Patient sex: M
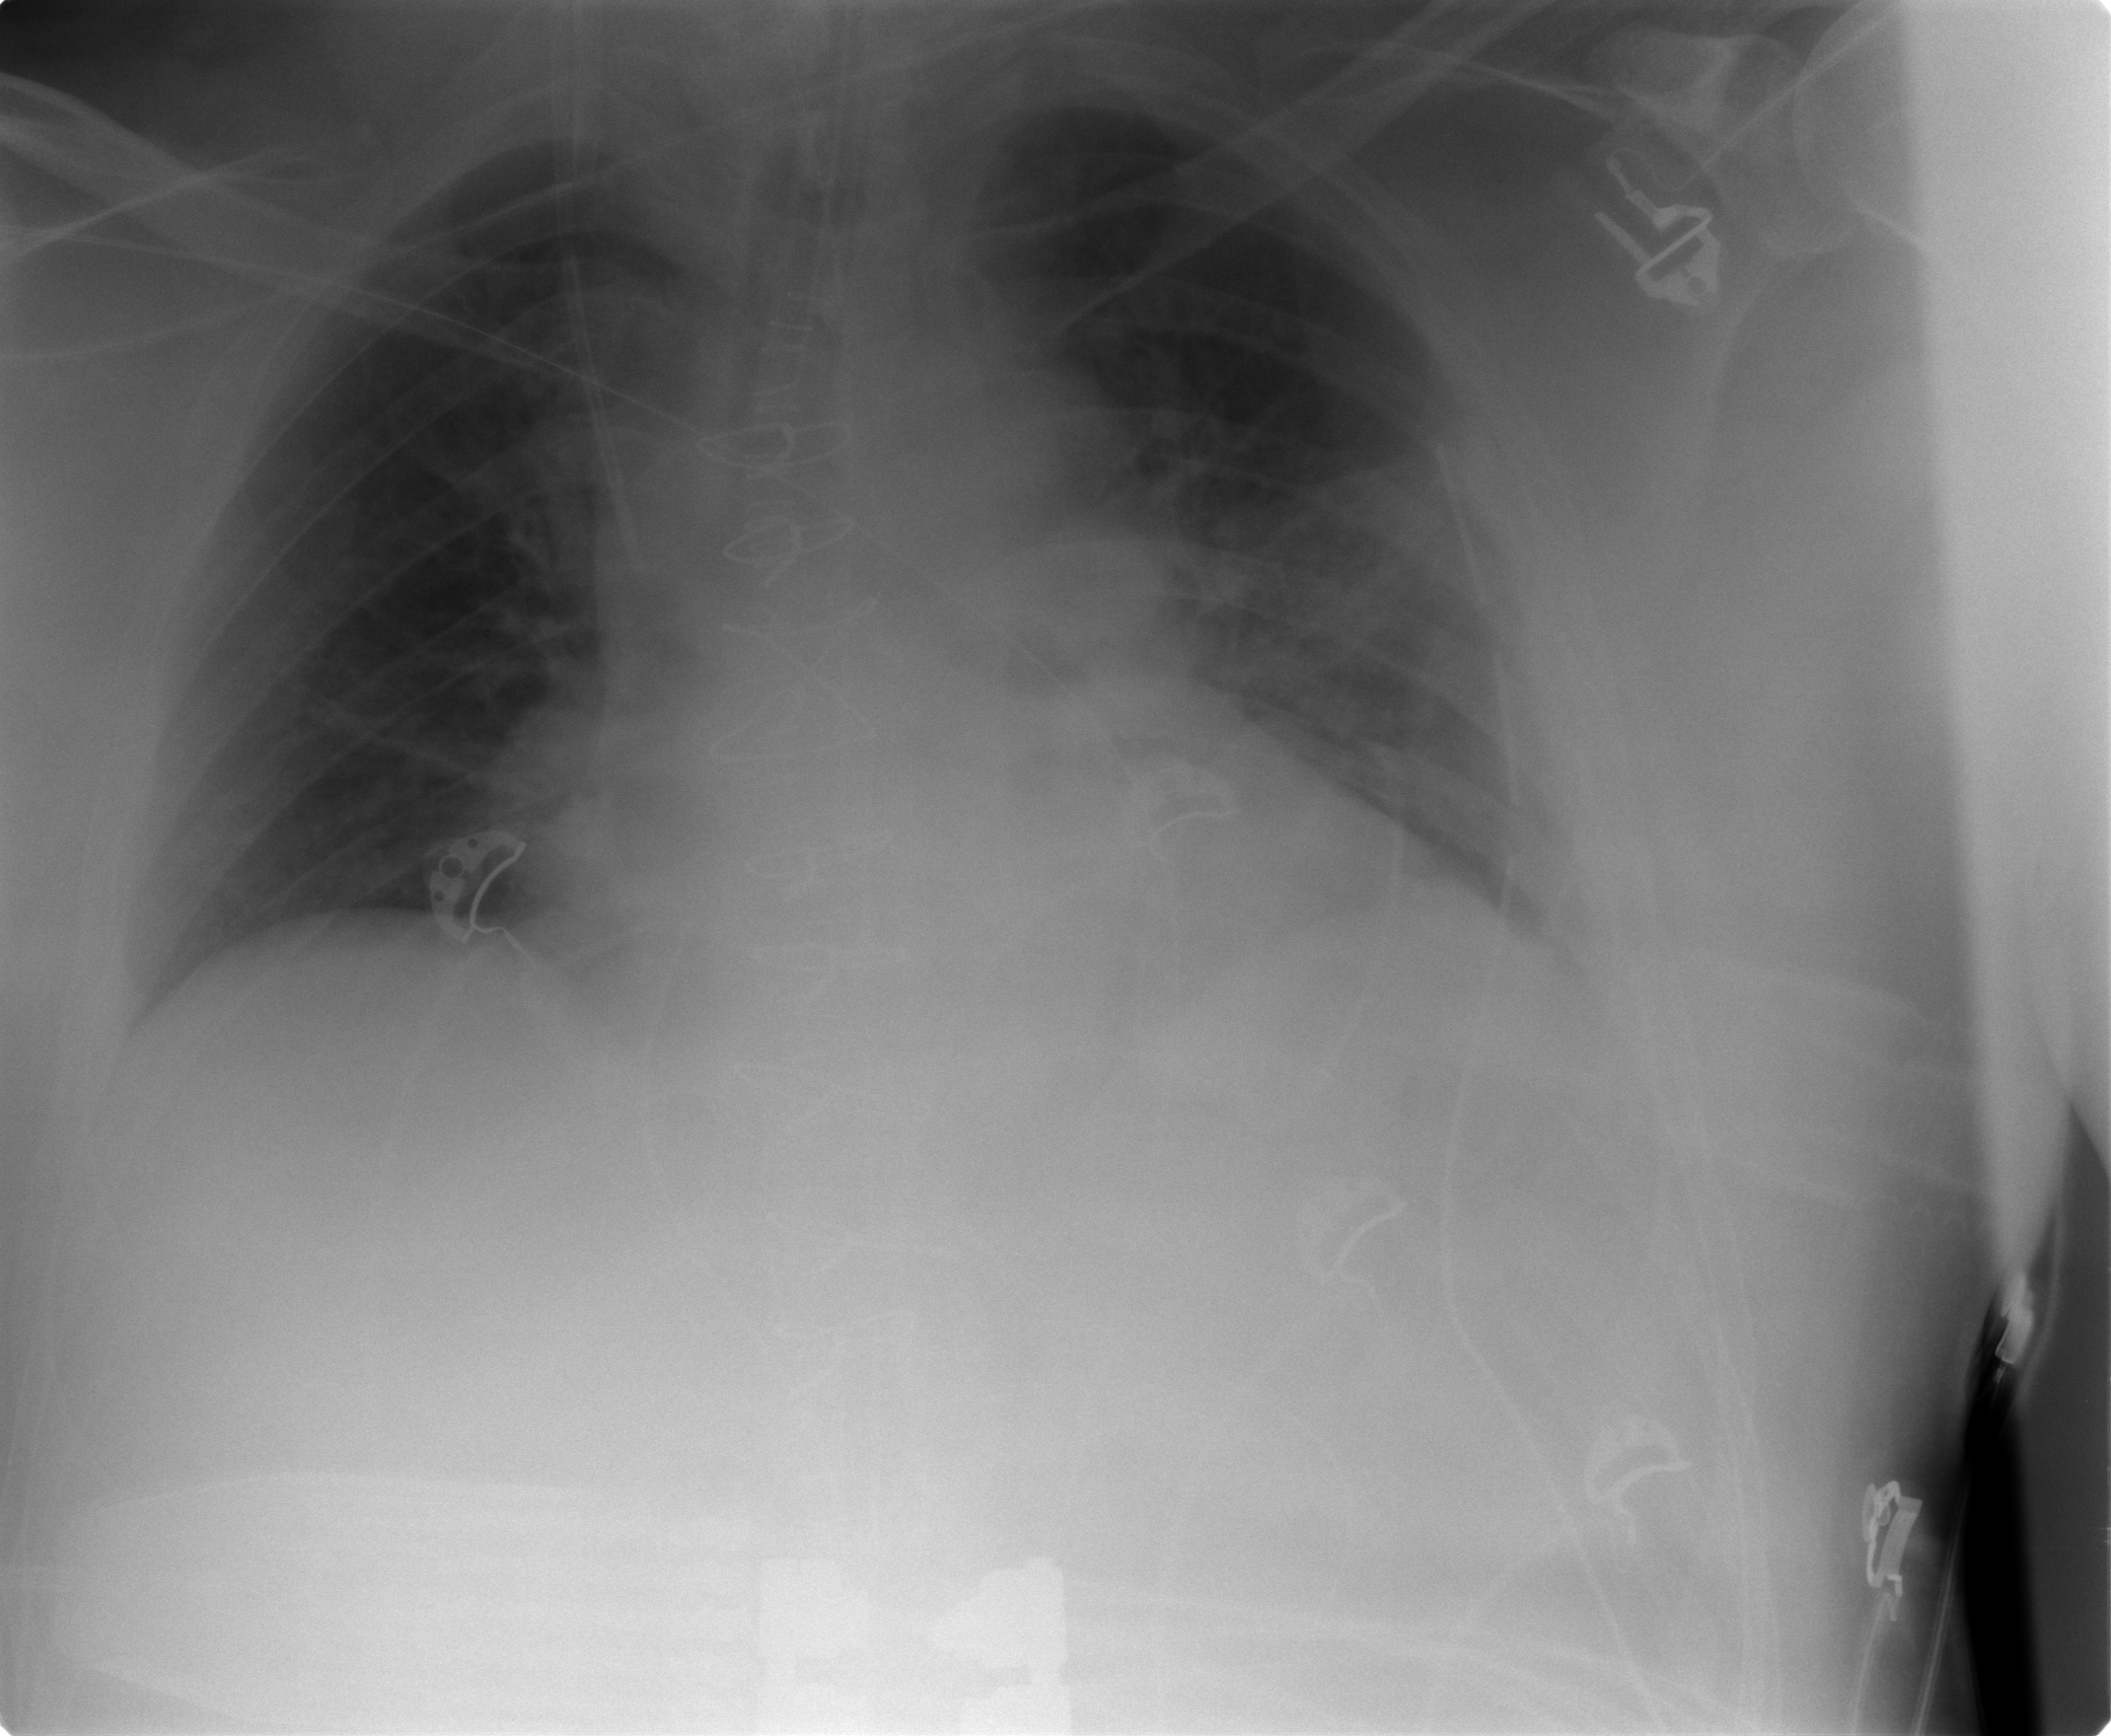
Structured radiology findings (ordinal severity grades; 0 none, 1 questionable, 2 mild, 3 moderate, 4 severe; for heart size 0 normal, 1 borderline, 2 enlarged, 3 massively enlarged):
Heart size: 2
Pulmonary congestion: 2
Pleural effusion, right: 0
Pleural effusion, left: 2
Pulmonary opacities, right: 0
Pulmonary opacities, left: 0
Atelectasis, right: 0
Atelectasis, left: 2